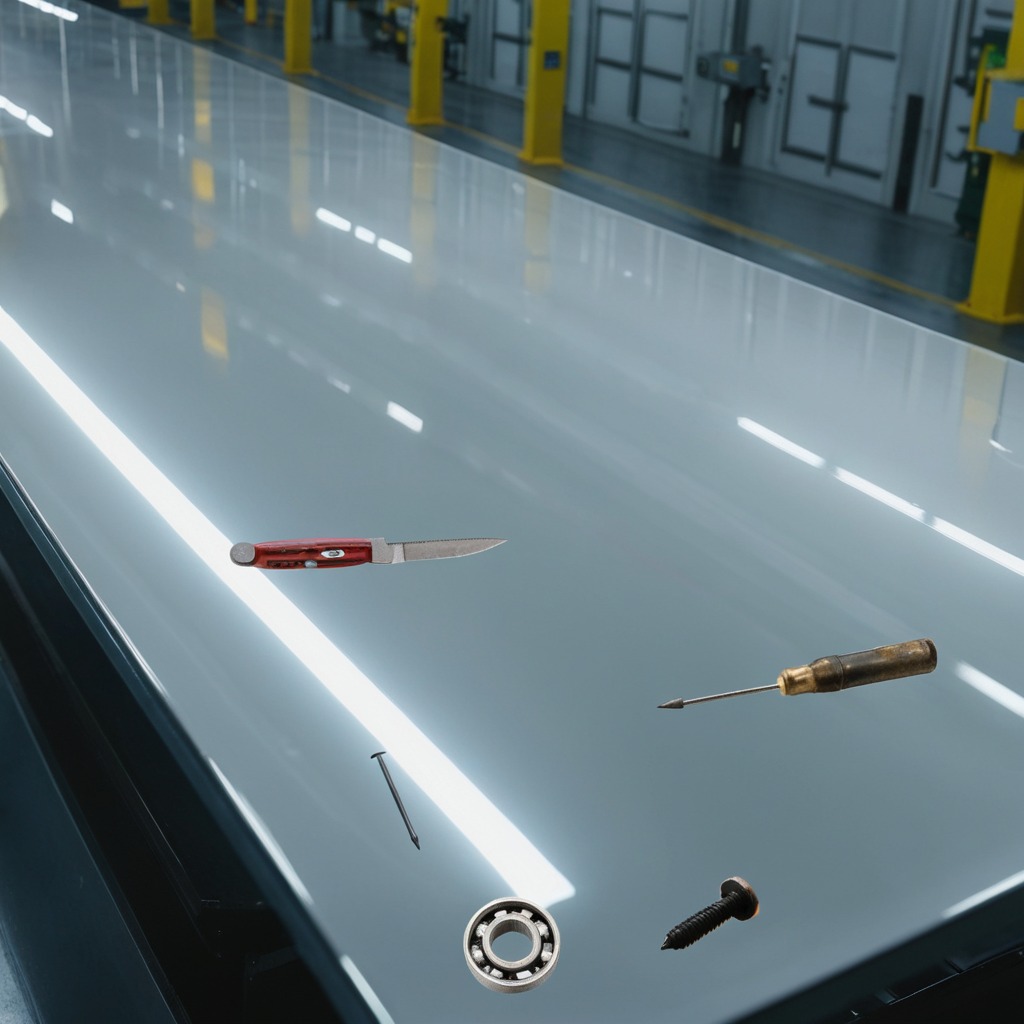
A ball bearing, a knife, a screw, an iron nail and a screwdriver are lying on a high-gloss table in a ship maintenance bay industrial lighting.